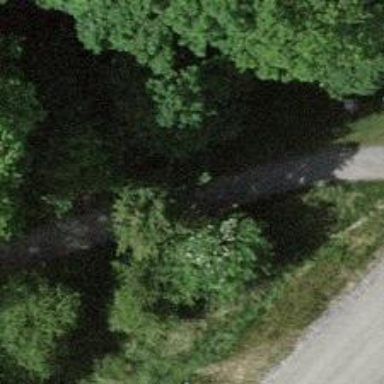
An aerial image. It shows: Footway with fine gravel surface.